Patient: sex M, age 64
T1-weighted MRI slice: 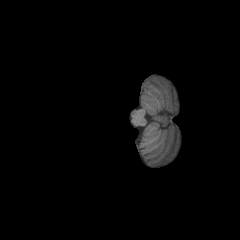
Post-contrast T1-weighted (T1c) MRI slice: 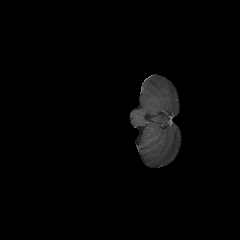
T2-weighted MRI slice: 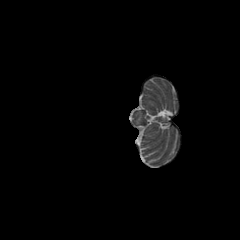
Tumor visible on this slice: no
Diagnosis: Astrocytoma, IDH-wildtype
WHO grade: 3